Question: I'm studying perspective projections and I stumbled upon this concept:

Basically it says that if I have a point (x,y,z) I can project it into my perspective screen (camera space) by doing
'''
x' = x/z
y' = y/z
z' = f(z-n) / z(f-n)
'''
I can't understand why x' = x/z or y' = y/z
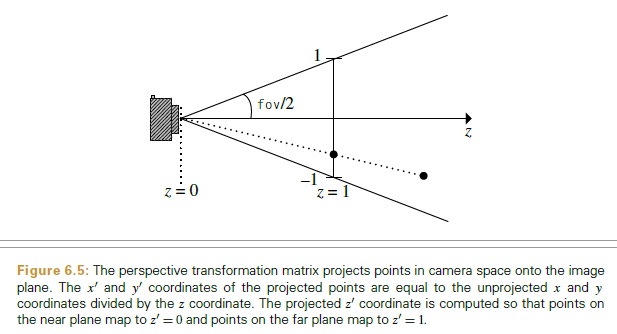
Answer: Geometrically, it is a matter of similar triangles.
In your diagram, because '(x,y,x)' is on the same dotted line as '(x',y',z')':
'''
triangle [(0,0,0), (0,0,z), (x,y,z)]
is similar to
triangle [(0,0,0), (0,0,z'), (x',y',z')]
'''
This means that the corresponding sides have a fixed ratio. And, further, the original vector is proportional to the projected vector. Finally, note that the notional projection plane is at 'z' = 1':
'''
(x,y,z) / z = (x',y',z') / z'
-> so, since z' = 1:
x'/z' = x' = x/z
y'/z' = y' = y/z
'''
---
[Warning: note that the 'z'' in my answer is different from its occurrence in the question. The question's 'z' = f(z-n) / z(f-n)' doesn't correspond directly to a physical point: it is a "depth value", which is used to do things like hidden surface removal.]